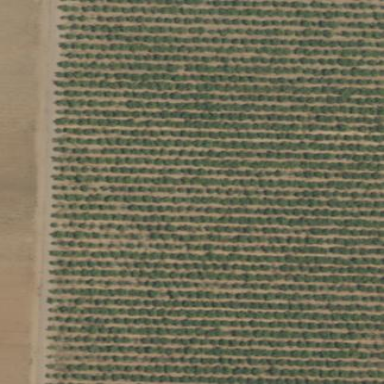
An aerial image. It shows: Orchard filled with almond trees.